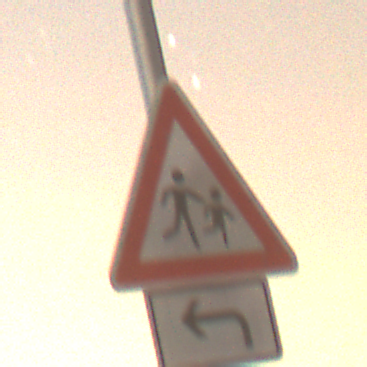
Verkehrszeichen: KinderLinks
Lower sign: RichtungsangabeDurchPfeile2
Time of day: Night
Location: Outdoor (Nature)
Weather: Clear
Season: NotSpecified
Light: Natural